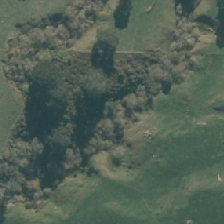
Land cover: broadleaved_indigenous_hardwood